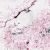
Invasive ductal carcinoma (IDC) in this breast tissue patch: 0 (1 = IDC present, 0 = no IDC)